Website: crate-barrel
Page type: order-returns
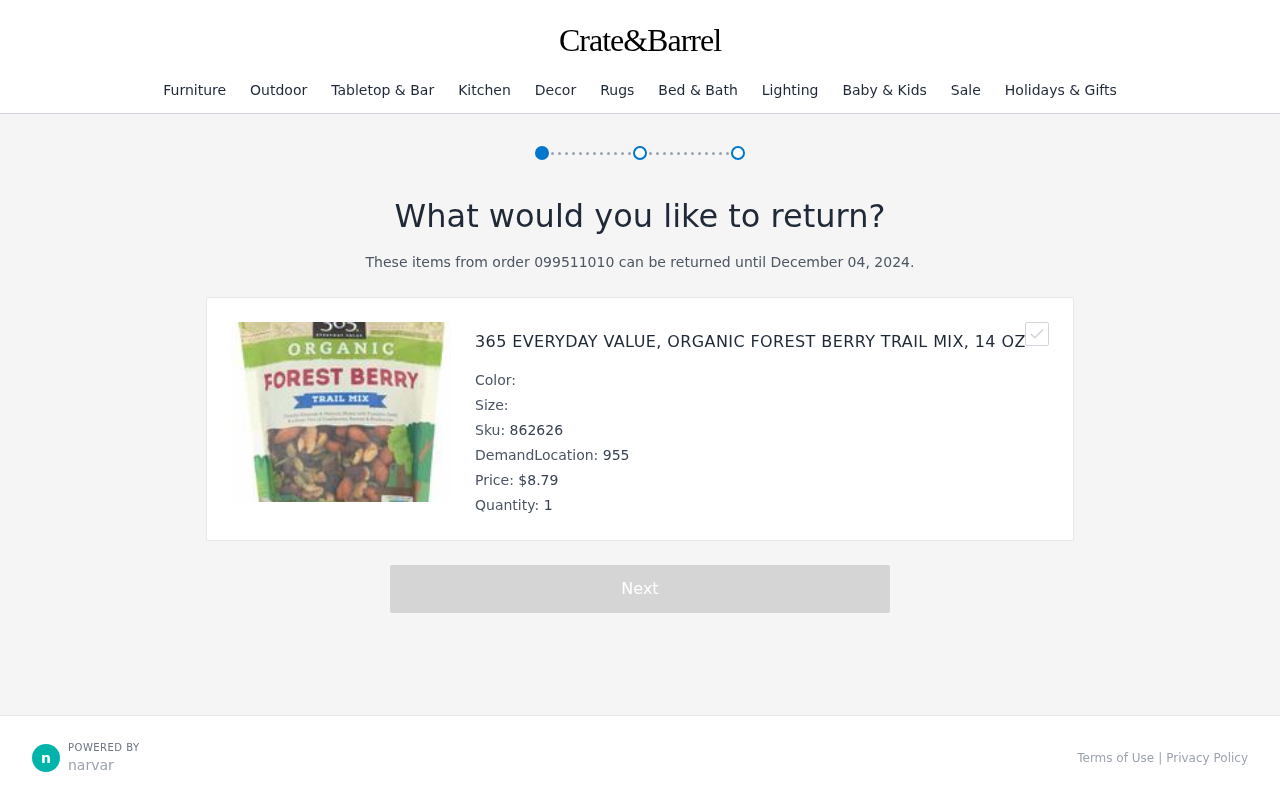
Product elements: key: PRODUCT1_NAME
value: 365 Everyday Value, Organic Forest Berry Trail Mix, 14 oz
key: PRODUCT1_PRICE
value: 8.79
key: PRODUCT1_QUANTITY
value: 1
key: PRODUCT1_SKU
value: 862626
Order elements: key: ORDER_ID
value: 099511010
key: ORDER_RETURN_BY_DATE
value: December 04, 2024
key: ORDER_DEMAND_LOCATION
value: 955